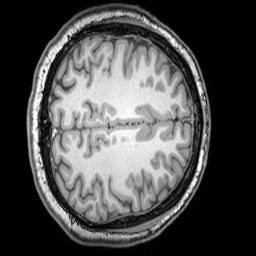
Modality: T1w
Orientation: axial
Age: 22
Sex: male
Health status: healthy
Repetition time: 0.081 s
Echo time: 0.037 s